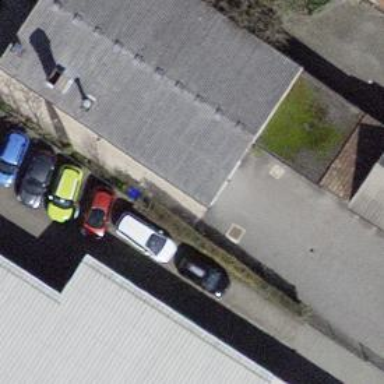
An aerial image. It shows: Car repair shop.